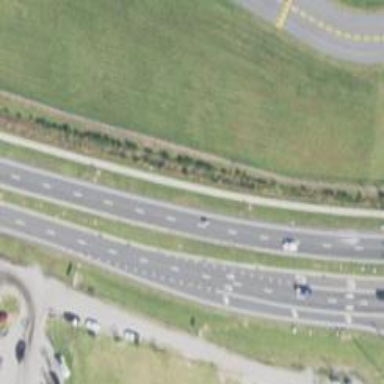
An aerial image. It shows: Expressway with asphalt surface classified as trunk highway.